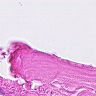
Metastatic tissue present: no